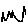
Label: zigzag